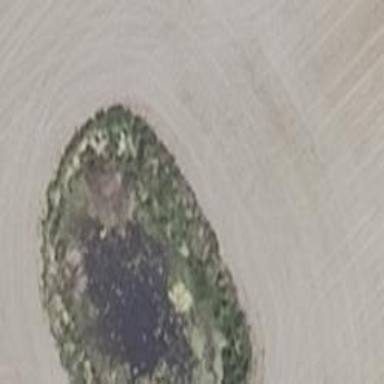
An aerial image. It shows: Wetland area.